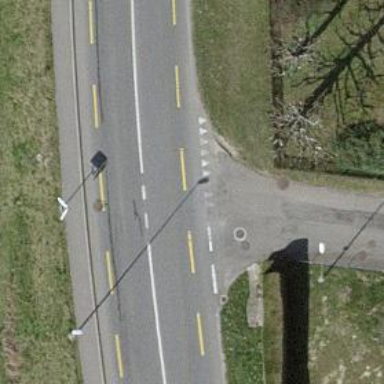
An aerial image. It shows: Asphalt secondary road with dedicated lane for cyclists on both sides.